Field crop: maize
Growth stage: 1
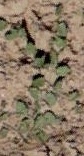
Species: convolvulus